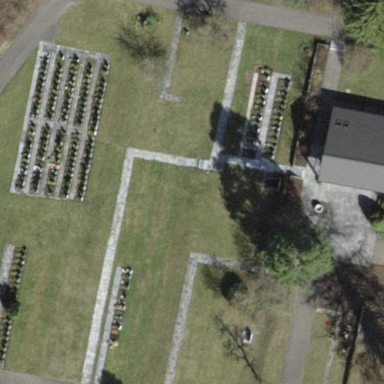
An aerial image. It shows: Graveyard.